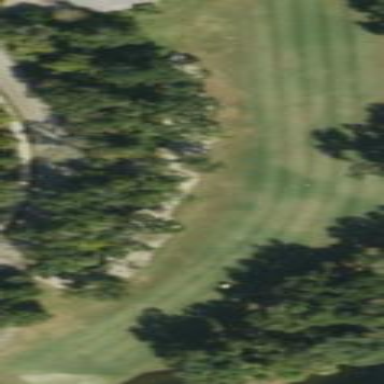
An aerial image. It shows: Grassy area designated as golf fairway.